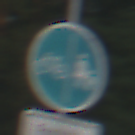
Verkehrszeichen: GetrennterRadUndGehwegRadwegLinks
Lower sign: BesondereFahrzeugeUndTransportgueter7
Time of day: SunriseSunset
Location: Outdoor (Nature)
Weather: PartlyCloudy
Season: NotSpecified
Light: Natural